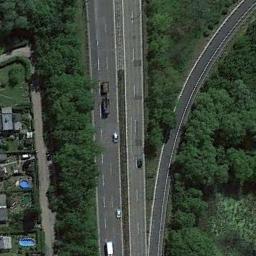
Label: freeway